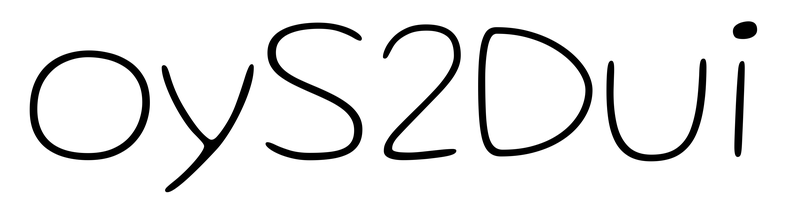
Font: Gluten_Thin